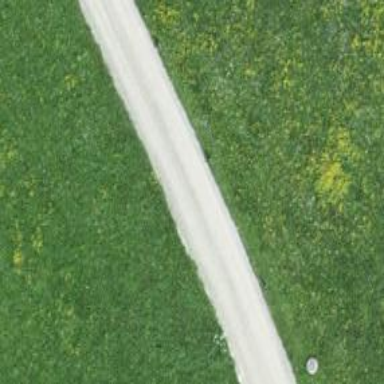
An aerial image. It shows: Paved service road with grade1 tracktype.